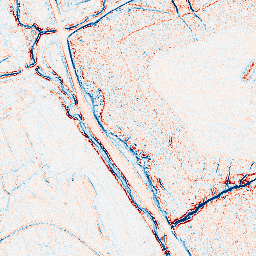
Category: edge_preserving
Decomposition family: anisotropic_diffusion
Decomposition parameters: iterations: 5
kappa: 30
gamma: 0.1
Upsampling method: lanczos
Upsampling parameters: scale: 2
Upsampling scale: 2